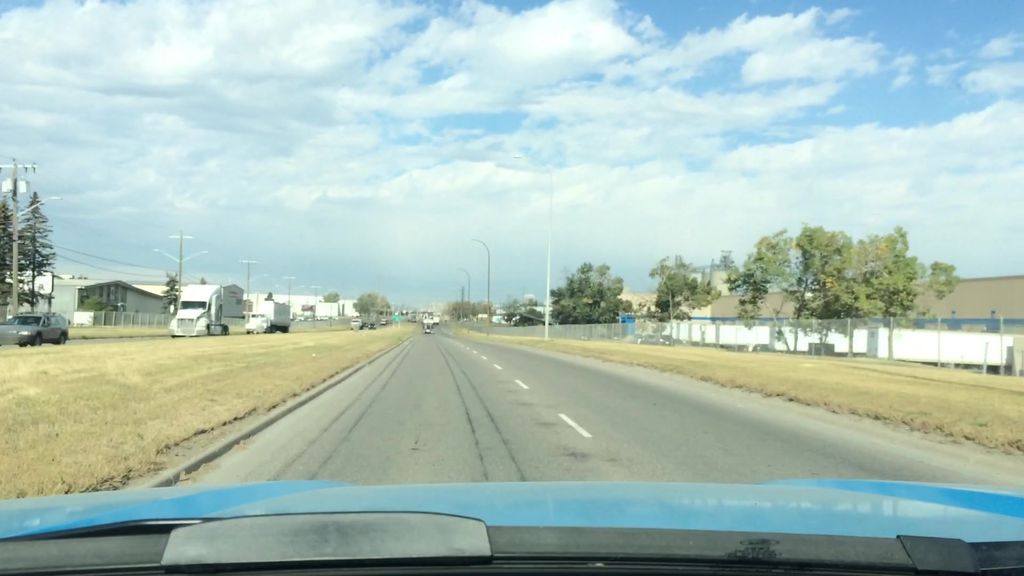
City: calgary